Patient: sex M, age 79
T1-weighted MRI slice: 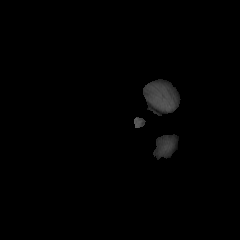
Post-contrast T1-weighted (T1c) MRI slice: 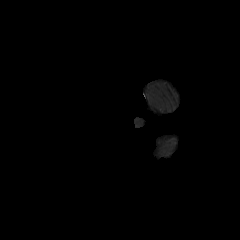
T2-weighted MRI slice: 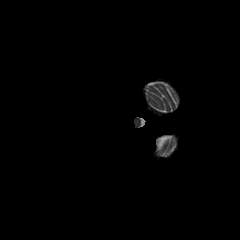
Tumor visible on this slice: no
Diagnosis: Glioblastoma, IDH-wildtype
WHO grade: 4